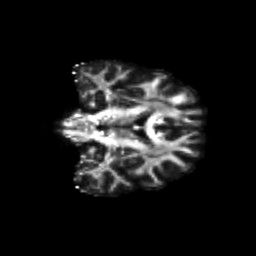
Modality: FA
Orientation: coronal
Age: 57
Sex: male
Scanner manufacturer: siemens
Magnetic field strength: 3 T
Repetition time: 4.71 s
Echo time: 0.0906 s